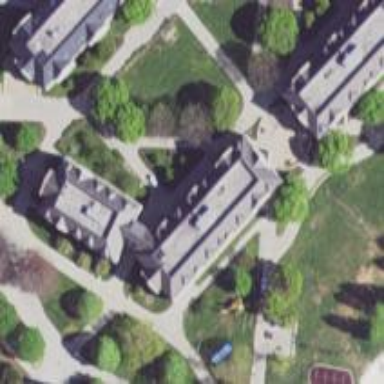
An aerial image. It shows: Dormitory building.